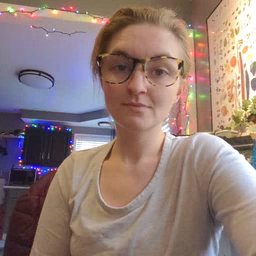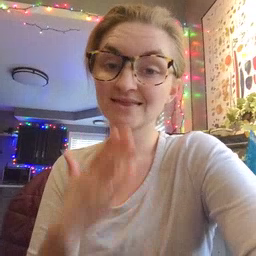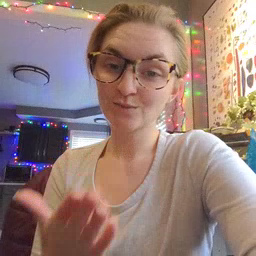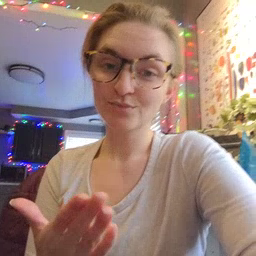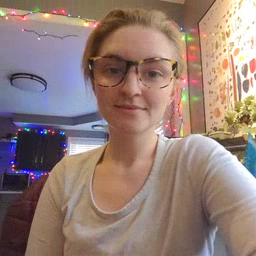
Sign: thankyou